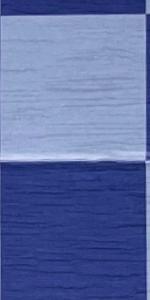
Label: Empty